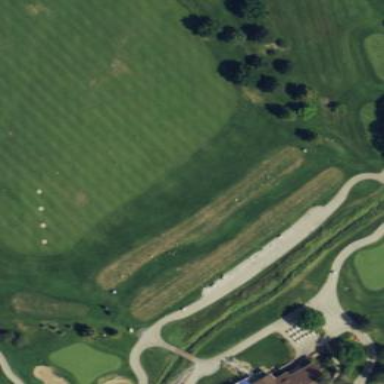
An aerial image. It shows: Golf tee on grassy land.